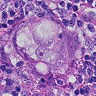
Metastatic tissue present: yes